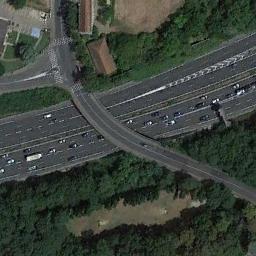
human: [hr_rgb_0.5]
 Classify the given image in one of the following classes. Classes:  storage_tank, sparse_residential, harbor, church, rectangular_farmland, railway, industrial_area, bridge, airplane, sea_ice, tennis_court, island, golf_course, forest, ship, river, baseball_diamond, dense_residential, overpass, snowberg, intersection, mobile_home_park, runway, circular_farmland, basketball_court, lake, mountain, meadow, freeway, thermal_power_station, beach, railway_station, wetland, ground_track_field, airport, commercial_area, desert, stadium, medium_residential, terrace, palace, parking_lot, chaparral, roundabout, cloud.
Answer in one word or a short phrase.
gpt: overpass